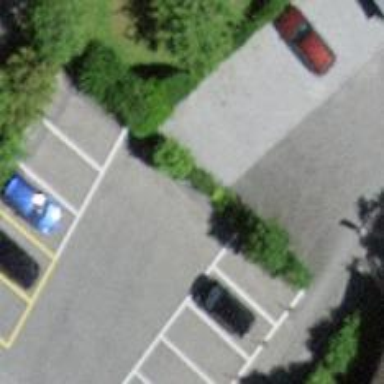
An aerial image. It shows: Parking aisle designated as service road.